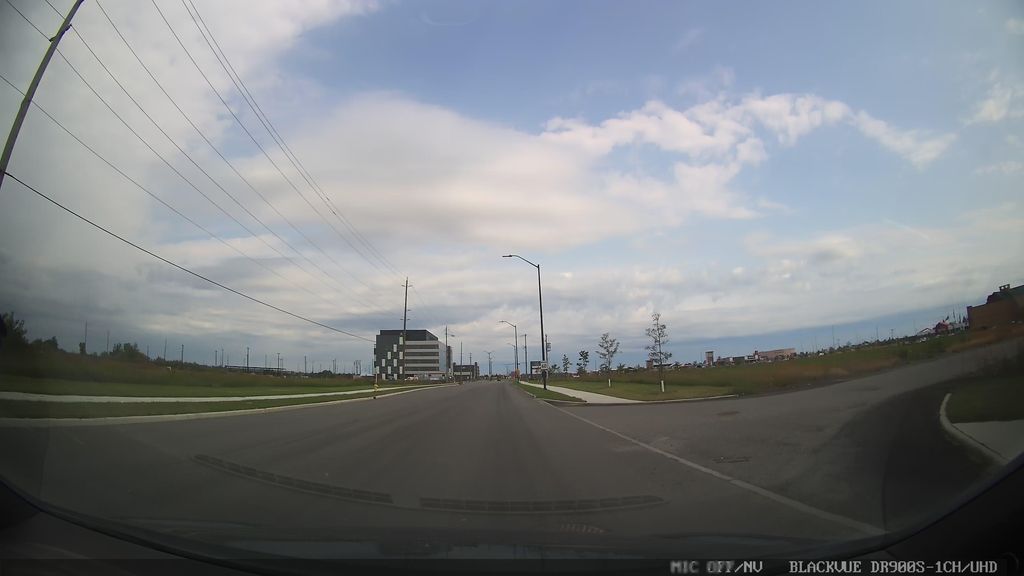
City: ottawa-gatineau